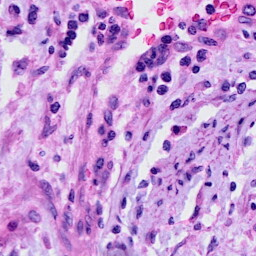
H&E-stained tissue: Cervix